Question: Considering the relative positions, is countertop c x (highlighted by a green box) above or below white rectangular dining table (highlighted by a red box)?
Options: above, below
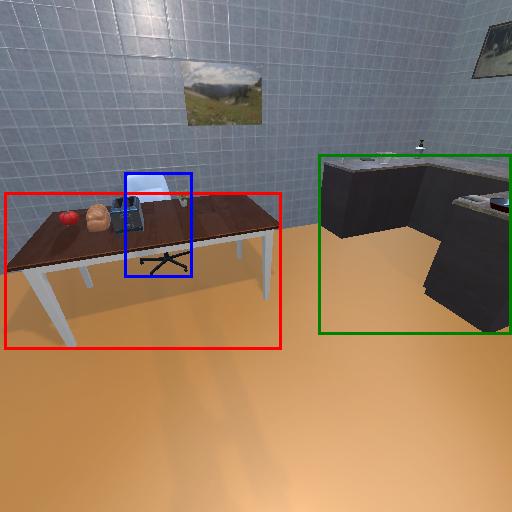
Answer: above